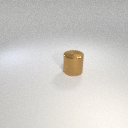
large brown metal cylinder